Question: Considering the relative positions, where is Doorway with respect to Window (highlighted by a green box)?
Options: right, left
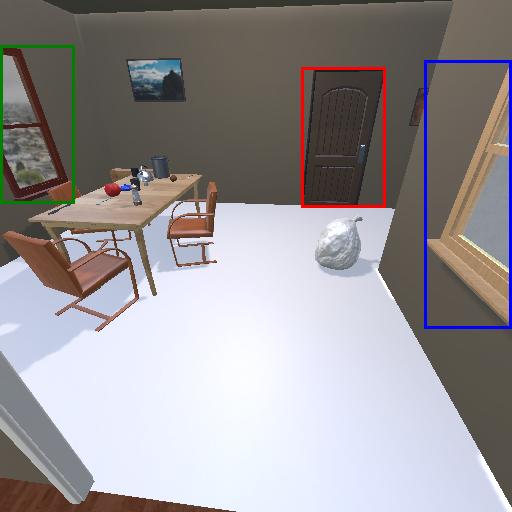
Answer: right